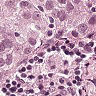
Metastatic tissue present: yes